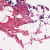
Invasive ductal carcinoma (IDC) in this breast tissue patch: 0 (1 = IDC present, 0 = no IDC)